Question: When I create excel sheet through java ,the column which has number datatype in the oracle table, get converted to text format in excel.I want it to remain in the number format.Below is my code snippet for excel creation.
'''
FileWriter fw = new FileWriter(tempFile.getAbsoluteFile(),true);
//BufferedWriter bw = new BufferedWriter(fw);
HSSFWorkbook wb = new HSSFWorkbook();
HSSFSheet sheet = wb.createSheet("Excel Sheet");
//Column Size of excel
for(int i=0;i<10;i++)
{
sheet.setColumnWidth((short) i, (short)8000);
}
String userSelectedValues=result;
HSSFCellStyle style = wb.createCellStyle();
///HSSFDataFormat df = wb.createDataFormat();
style.setFillForegroundColor(HSSFColor.GREY_25_PERCENT.index);
style.setFillPattern(HSSFCellStyle.SOLID_FOREGROUND);
//style.setDataFormat(df.getFormat("0"));
HSSFFont font = wb.createFont();
font.setColor(HSSFColor.BLACK.index);
font.setBoldweight((short) 700);
style.setFont(font);
int selecteditems=userSelectedValues.split(",").length;
// HSSFRow rowhead = sheet.createRow((short)0);
//System.out.println("**************selecteditems************" +selecteditems);
for(int k=0; k<selecteditems;k++)
{
HSSFRow rowhead = sheet.createRow((short)k);
if(userSelectedValues.contains("O_UID"))
{
HSSFCell cell0 = rowhead.createCell((short) k);
cell0.setCellValue("O UID");
cell0.setCellStyle(style);
k=k+1;
}
///some columns here..
}
int index=1;
for (int i = 0; i<dataBeanList.size(); i++)
{
odb=(OppDataBean)dataBeanList.get(i);
HSSFRow row = sheet.createRow((short)index);
for(int j=0;j<selecteditems;j++)
{
if(userSelectedValues.contains("O_UID"))
{
HSSFCell row1=row.createCell((short)j);
row1.setCellType(row1.CELL_TYPE_NUMERIC);
row1.setCellValue(odb.getUID());
j=j+1;
}
}
index++;
}
FileOutputStream fileOut = null;
try {
fileOut = new FileOutputStream(path.toString()+"/temp.xls");
} catch (FileNotFoundException e1) {
// TODO Auto-generated catch block
e1.printStackTrace();
}
try {
wb.write(fileOut);
} catch (IOException e) {
// TODO Auto-generated catch block
e.printStackTrace();
}
try {
fileOut.close();
} catch (IOException e) {
// TODO Auto-generated catch block
e.printStackTrace();
}
'''

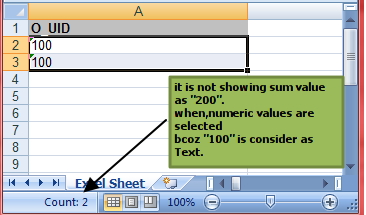
Answer: Try this:
'''
Cell cell = row.createCell(...);
cell.setCellType(Cell.CELL_TYPE_NUMERIC);
'''
<URL>
In your example it will be:
'''
Cell cell = row.createCell((short)j);
cell.setCellType(Cell.CELL_TYPE_NUMERIC);
cell.setCellValue(odb.getUID());
'''